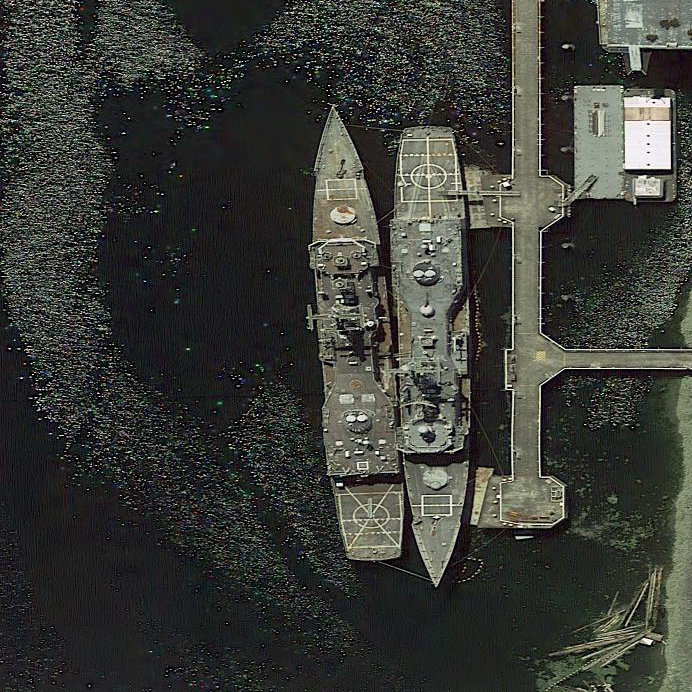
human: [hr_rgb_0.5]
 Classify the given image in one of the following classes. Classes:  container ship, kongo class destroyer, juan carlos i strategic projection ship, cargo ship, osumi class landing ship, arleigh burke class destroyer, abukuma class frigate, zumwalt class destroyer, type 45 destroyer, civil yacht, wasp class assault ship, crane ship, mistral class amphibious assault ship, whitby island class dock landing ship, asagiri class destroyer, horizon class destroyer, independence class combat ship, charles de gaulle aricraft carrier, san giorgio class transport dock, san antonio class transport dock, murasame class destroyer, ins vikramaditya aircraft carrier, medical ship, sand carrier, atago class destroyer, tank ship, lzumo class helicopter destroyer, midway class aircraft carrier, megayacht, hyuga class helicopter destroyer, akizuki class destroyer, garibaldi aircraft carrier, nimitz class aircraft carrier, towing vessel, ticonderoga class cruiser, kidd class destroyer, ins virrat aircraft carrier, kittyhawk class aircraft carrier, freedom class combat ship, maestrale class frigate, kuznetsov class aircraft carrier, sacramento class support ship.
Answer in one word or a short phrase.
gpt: Ticonderoga class cruiser